Question: Count the number of objects in the diagram.
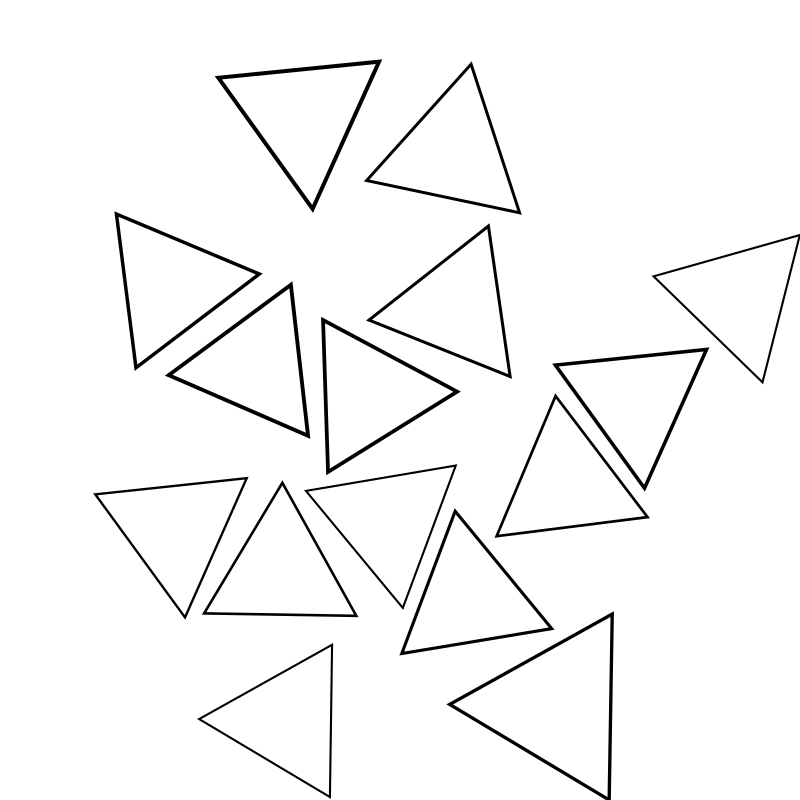
Answer: 15